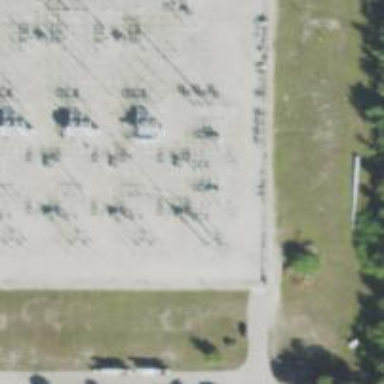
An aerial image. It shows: Switch used for power control.